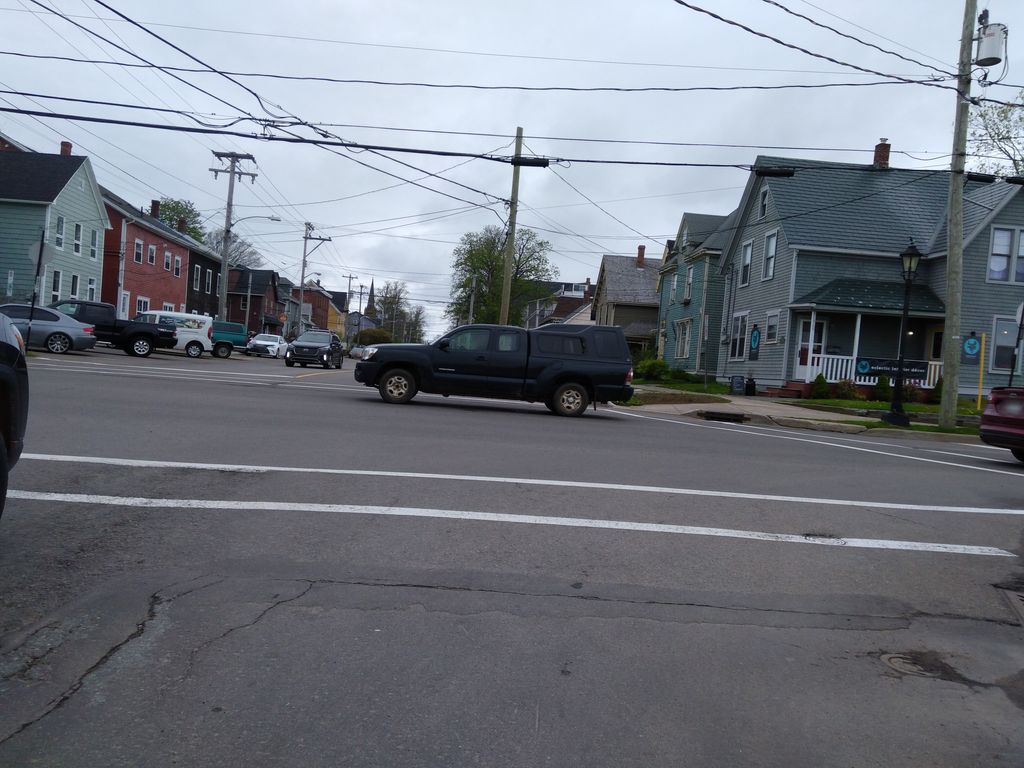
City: charlottetown